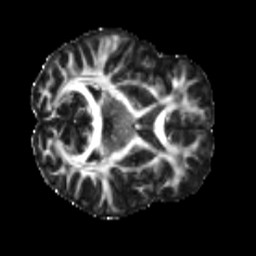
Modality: FA
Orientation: axial
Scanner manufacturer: siemens
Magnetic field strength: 3 T
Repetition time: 4 s
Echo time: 0.0594 s